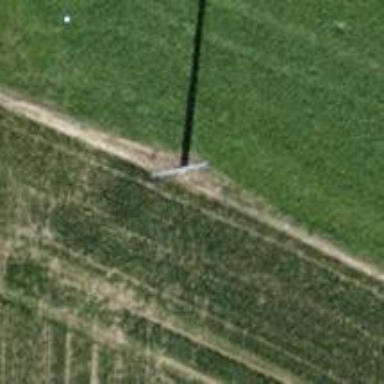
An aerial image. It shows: Power pole.